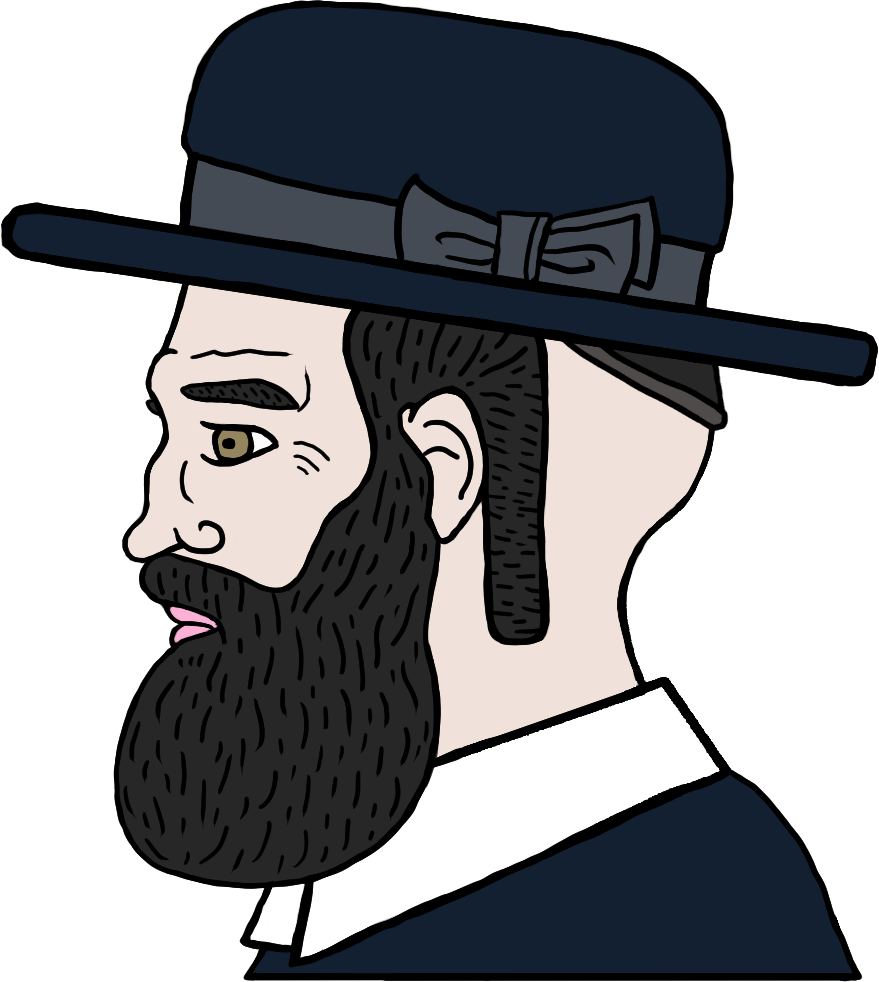
Label: 4_Yes_Chad